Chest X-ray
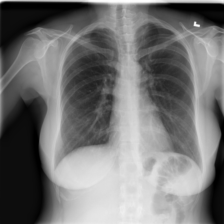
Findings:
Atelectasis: negative
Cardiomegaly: negative
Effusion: negative
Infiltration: negative
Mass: negative
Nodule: negative
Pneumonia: negative
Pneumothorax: negative
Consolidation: negative
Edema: negative
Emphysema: negative
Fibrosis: negative
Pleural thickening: negative
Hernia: negative